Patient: sex M, age 58
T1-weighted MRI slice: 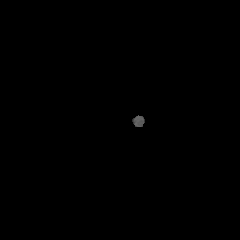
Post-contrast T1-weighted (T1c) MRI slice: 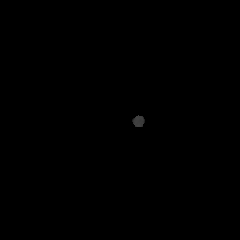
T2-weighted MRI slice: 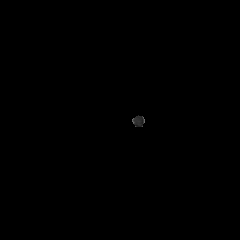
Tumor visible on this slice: no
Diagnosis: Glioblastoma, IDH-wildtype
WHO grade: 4